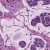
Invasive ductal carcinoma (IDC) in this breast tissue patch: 1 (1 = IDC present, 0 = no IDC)